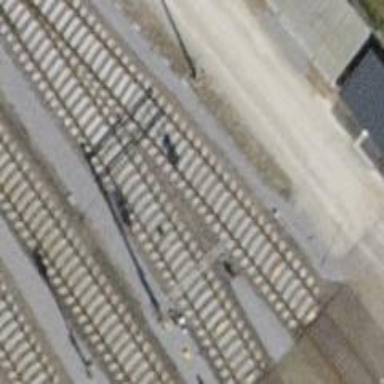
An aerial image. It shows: Railway line with contact line electrification. This is spur service line.